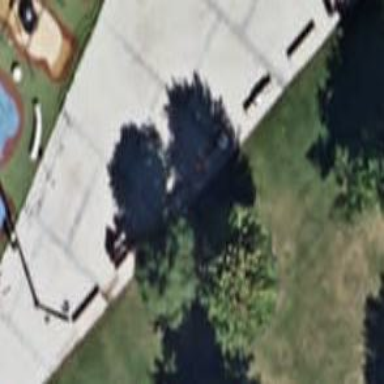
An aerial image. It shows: Light grey bench.